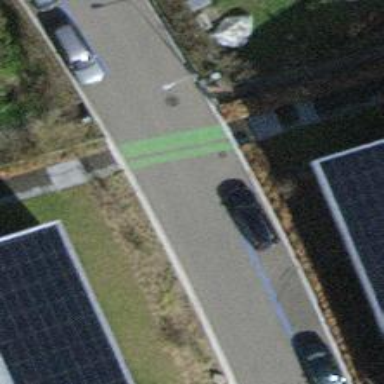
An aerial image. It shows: Asphalt road designated as living street.